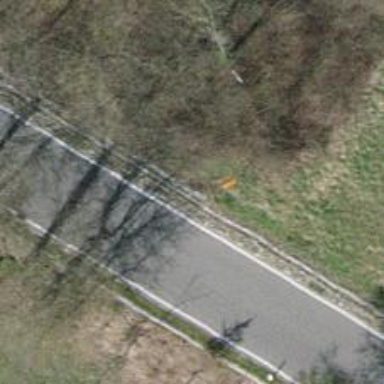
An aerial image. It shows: Pole with roofed pipeline marker.